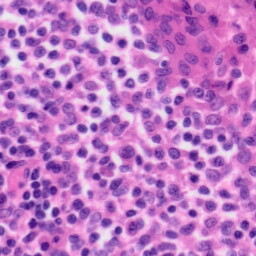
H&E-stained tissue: Tonsil